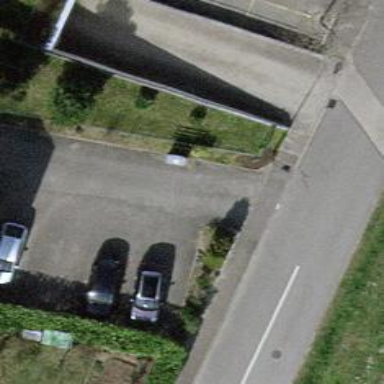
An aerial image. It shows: Alleyway designated as service road.